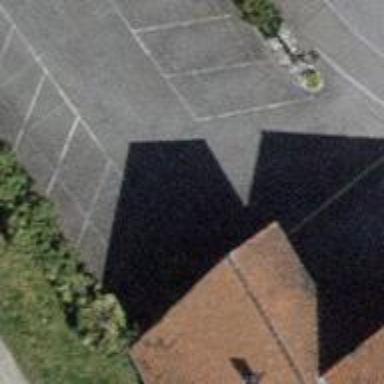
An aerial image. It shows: Road serving as parking aisle.